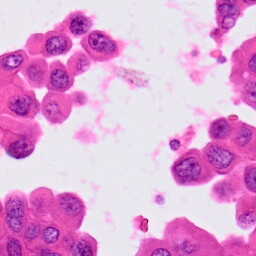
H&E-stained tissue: Lung